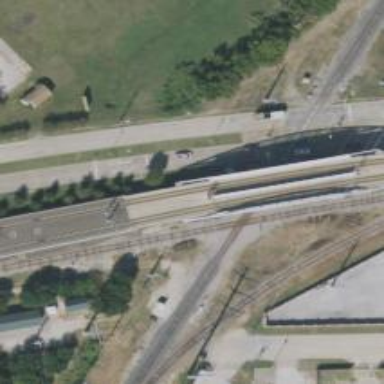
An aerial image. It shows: Junction on the railway.